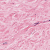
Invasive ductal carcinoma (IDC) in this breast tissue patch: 0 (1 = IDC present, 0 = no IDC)